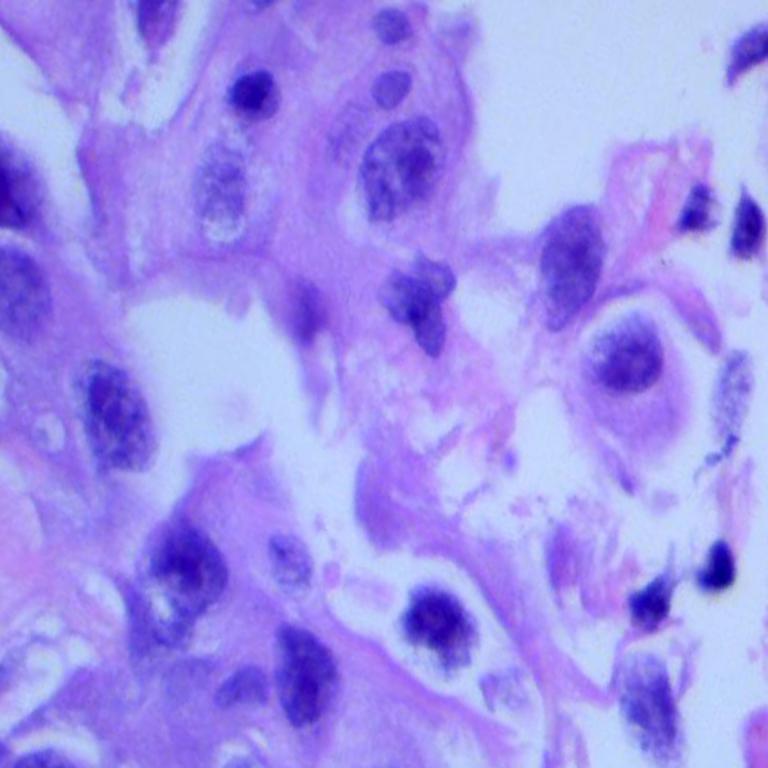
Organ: lung
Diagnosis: adenocarcinomas